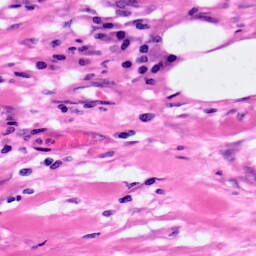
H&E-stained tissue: Pancreatic